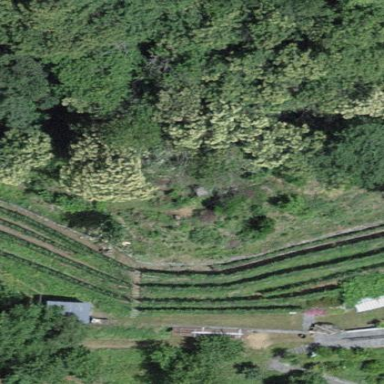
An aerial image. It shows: Vineyard.